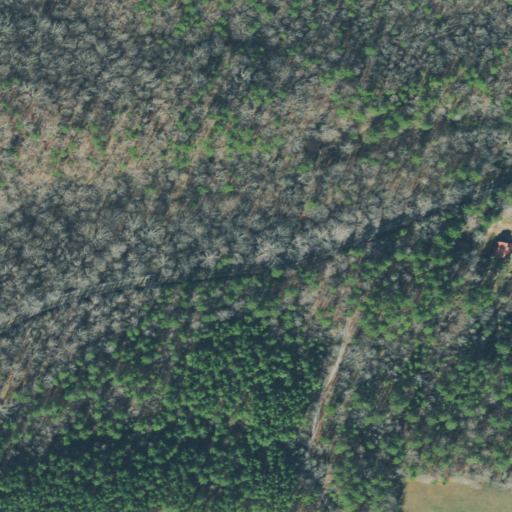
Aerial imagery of mountain in Tennessee named Blair Hill containing deciduous forest, mixed forest, open development, evergreen forest, and low intensity development